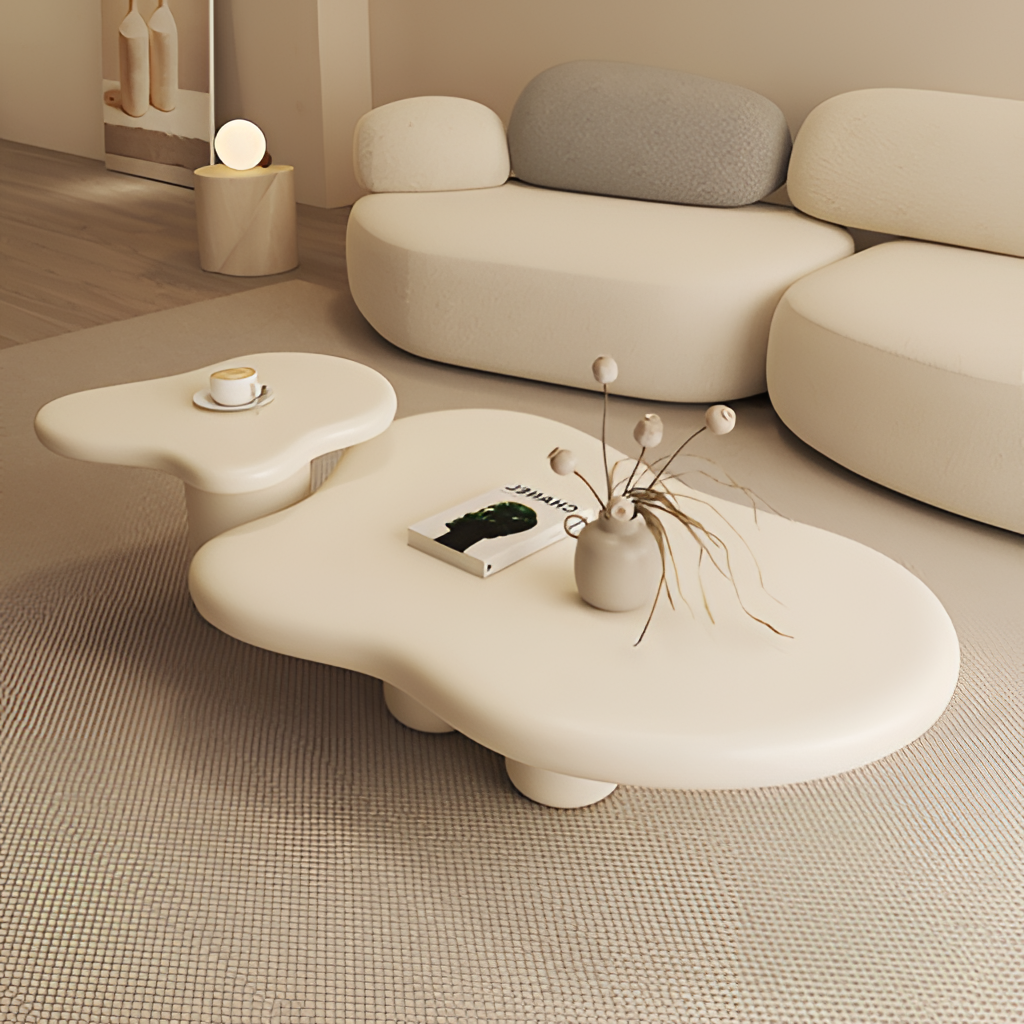
living room, cream fabric sofa, modern, paint wallpaper, with solid pattern, wood flooring, with plank pattern